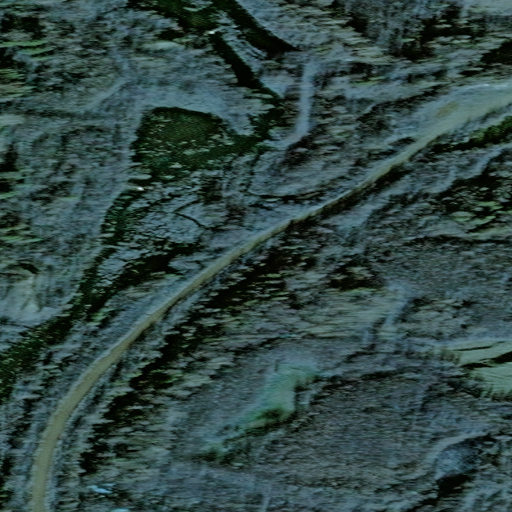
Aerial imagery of valley in Alaska named Bear Gulch containing only unknown